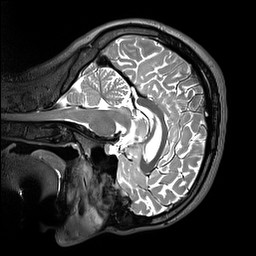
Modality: T2w
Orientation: sagittal
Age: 26
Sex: male
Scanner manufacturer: siemens
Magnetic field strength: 3 T
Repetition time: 3.2 s
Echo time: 0.412 s